Question: I'm building an application that has quite a few files that need to be included in the destination directory. So far, there haven't been very many files so I would simply change the settings of each file individually to 'Copy to Output Directory :: Copy if newer'. The problem now is that I'm adding files at an exponential rate.

Do any of you know how to make all of the files that are sub of the "Some_Directory" have the 'Copy to Output Directory :: Copy if newer' set how I want it?
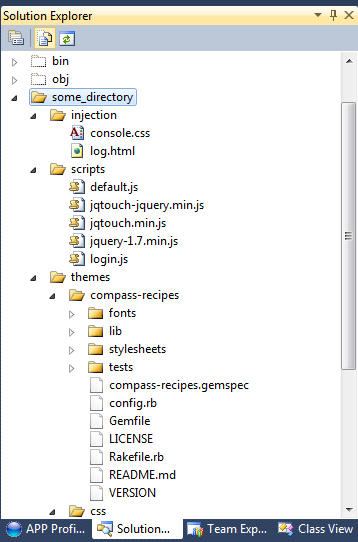
Answer: You cam use a event.
Using following posts, I made a that does exactly what you want:
- <URL>
Now, you can easily edit events, go to your project settings and go to the Compile tab, now click the and put following line in the *Post-build event command line" text box:
'''
xcopy "$(ProjectDir)Test\*.*" "$(TargetDir)Test\" /E /I /F /Y
'''
See this image:

In your case you will have to change "Test" by "some_directory" and that's all.
> There is one caveat, however. This copies every file every time my project builds. The folder that is being copied is over 3MB (I'm developing quite a large project). This makes debugging take quite a long time because every time I do a build it has to move all of the content over. Is there a way to make it only copy over files that have been updated since the last build? This is why I was using the 'Copy if newer' option.
You can add the '/D' parameter (you can look that up with 'xcopy /?' in your command prompt).
'''
/D:m-d-y Copies files changed on or after the specified date.
If no date is given, copies only those files whose
source time is newer than the destination time.
'''